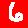
Digit: 6